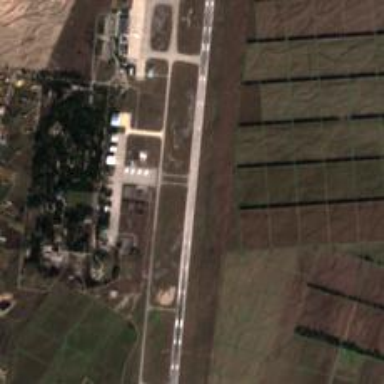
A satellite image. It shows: View of runway in airport.